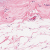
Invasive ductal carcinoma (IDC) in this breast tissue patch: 0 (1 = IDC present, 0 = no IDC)